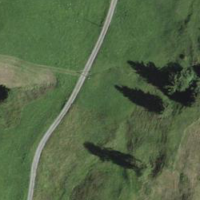
EUNIS habitat code: 26
Species observed at this site:
Geum rivale